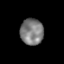
Tissue: lung
Cell type: Epithelial cells
Senescence score: 0.2195
Nuclear area (px): 595
Mean DAPI intensity: 125.035